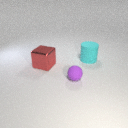
small purple rubber sphere in front of large cyan rubber cylinder